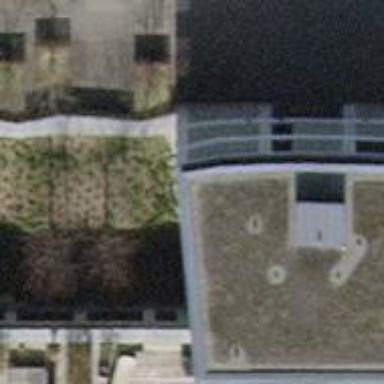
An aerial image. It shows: Building with flat grey roof. The building has light grey color.